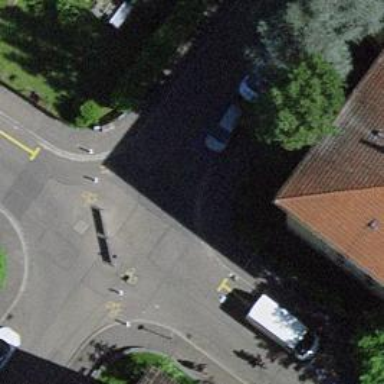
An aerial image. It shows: Asphalt cycleway with asphalt footpath.